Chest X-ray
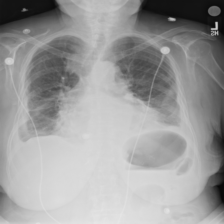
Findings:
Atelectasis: negative
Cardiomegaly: negative
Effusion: positive
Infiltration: positive
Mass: negative
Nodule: negative
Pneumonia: negative
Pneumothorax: negative
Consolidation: negative
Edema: negative
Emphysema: negative
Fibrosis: negative
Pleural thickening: negative
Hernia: negative